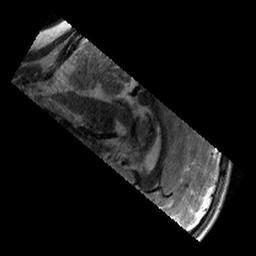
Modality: T2w
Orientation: sagittal
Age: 8
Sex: male
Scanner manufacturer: siemens
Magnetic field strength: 3 T
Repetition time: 9.23 s
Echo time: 0.067 s